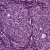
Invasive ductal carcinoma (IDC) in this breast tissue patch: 1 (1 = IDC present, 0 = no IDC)